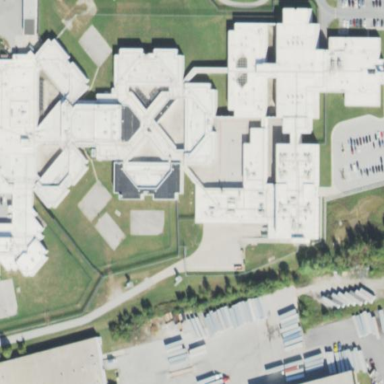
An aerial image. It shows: Prison.